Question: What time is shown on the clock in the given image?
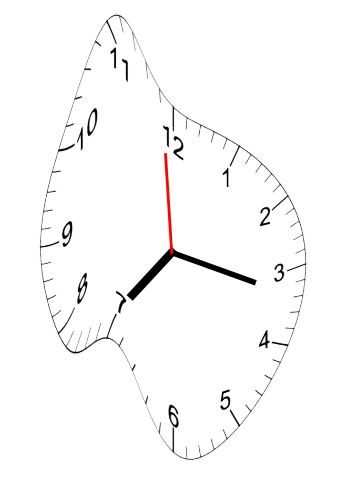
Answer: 07:16:59